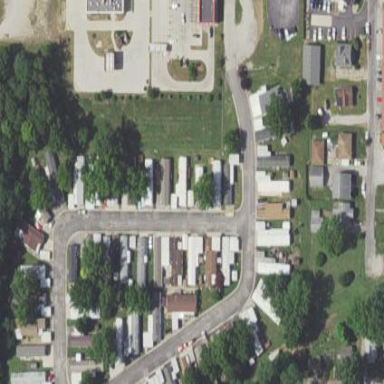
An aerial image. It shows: Residential area known as trailer park.